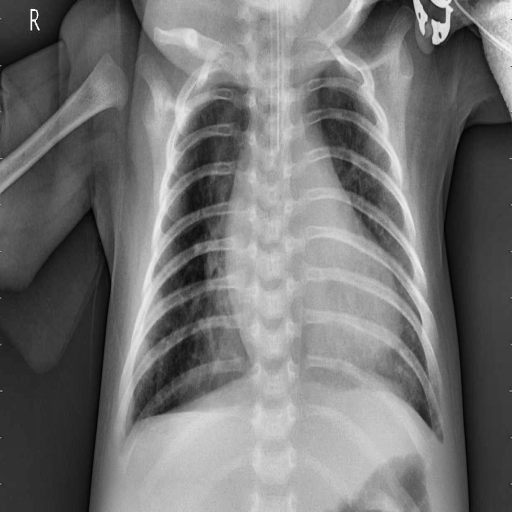
Finding: PNEUMONIA